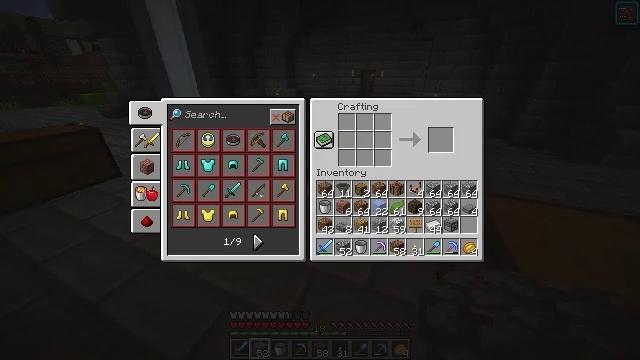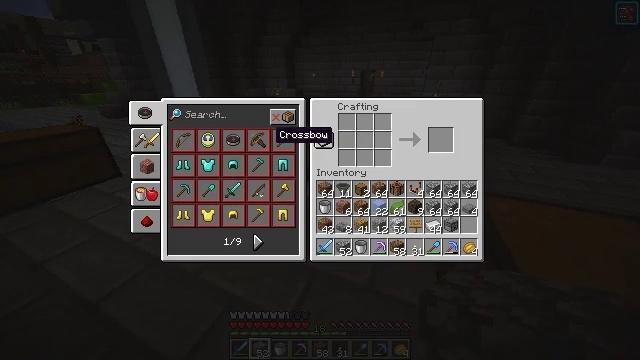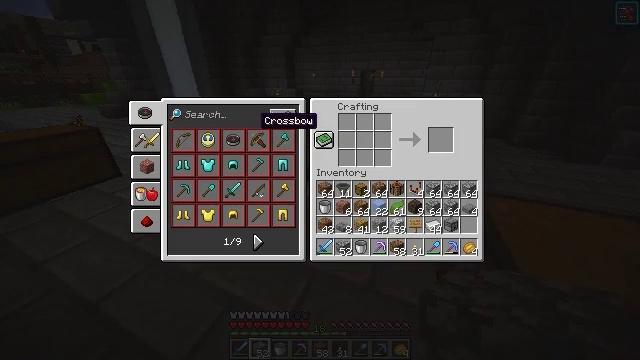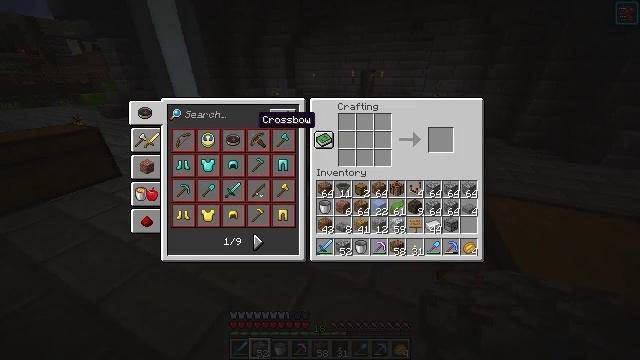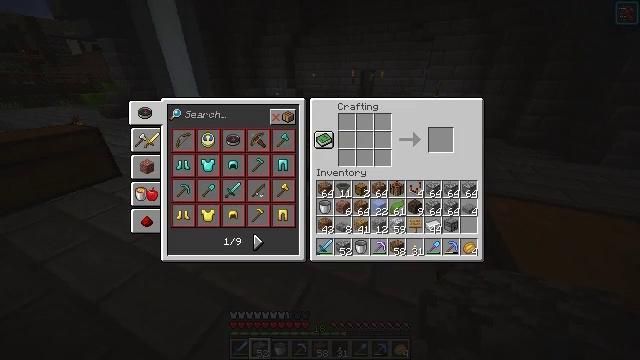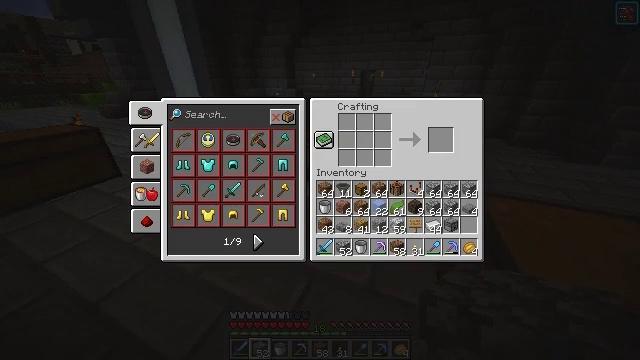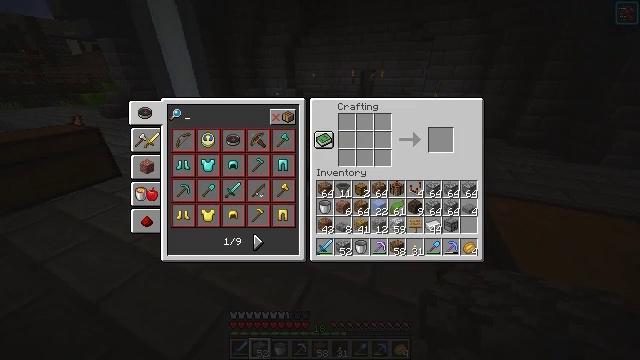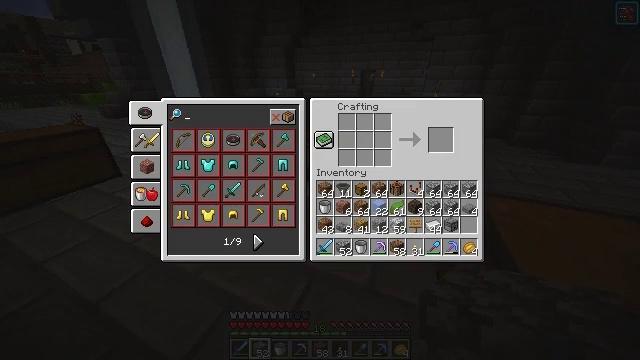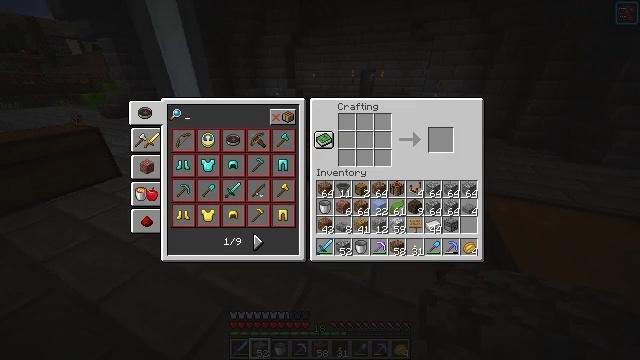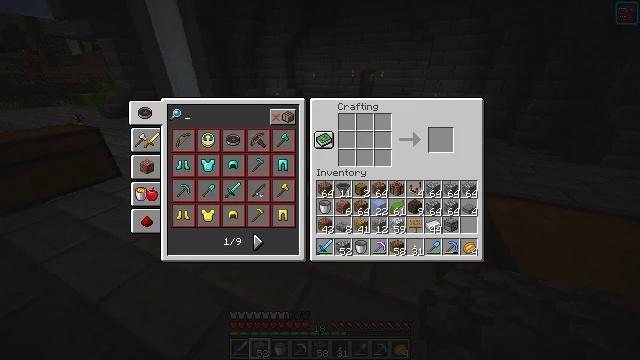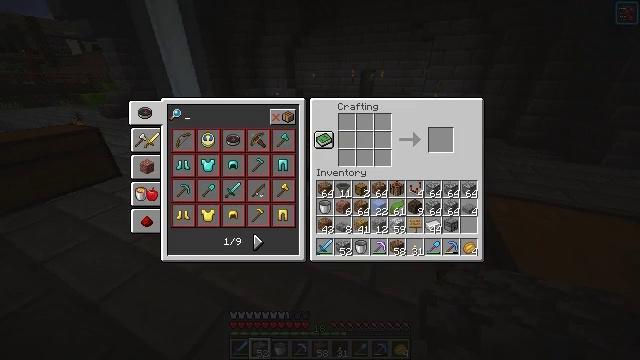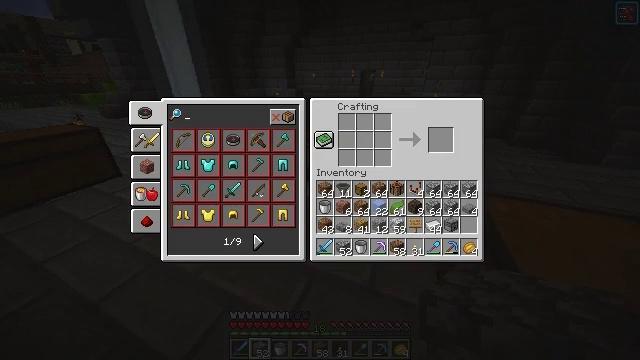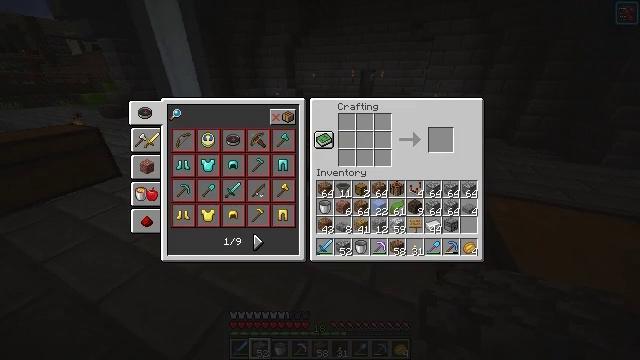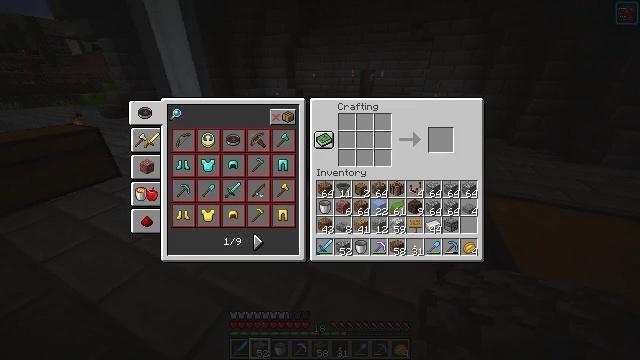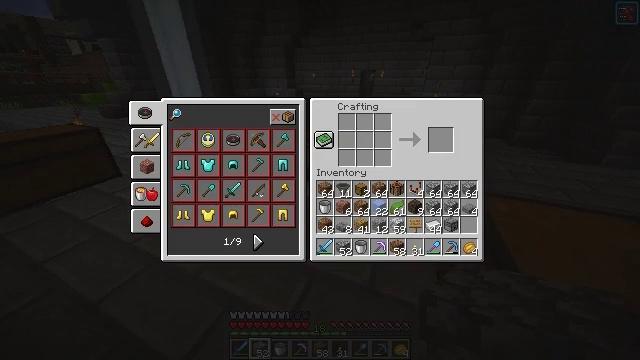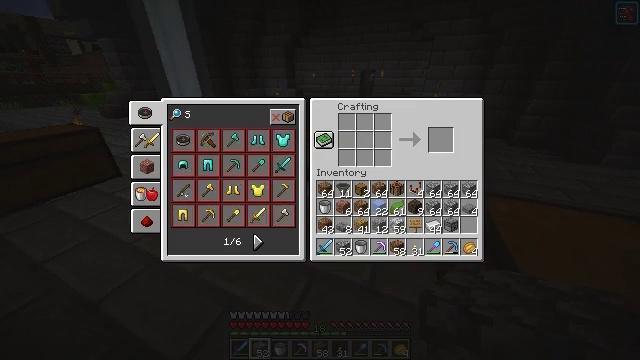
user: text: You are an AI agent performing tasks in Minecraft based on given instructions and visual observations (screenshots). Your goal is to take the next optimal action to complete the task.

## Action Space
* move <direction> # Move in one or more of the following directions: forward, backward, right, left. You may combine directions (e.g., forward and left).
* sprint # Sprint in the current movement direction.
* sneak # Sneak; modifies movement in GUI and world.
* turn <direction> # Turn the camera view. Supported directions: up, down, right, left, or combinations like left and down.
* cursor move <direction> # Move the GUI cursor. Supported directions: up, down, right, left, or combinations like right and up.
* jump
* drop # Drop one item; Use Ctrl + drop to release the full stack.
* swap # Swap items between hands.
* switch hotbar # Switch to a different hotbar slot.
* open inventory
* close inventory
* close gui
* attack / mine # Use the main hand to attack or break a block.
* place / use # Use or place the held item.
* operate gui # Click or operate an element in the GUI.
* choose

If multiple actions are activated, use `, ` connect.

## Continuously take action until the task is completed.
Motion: motion action
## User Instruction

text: Get an oak sign from crafting table.
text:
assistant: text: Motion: cursor move left and up
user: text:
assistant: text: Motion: cursor move left and up
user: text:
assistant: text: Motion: no_op
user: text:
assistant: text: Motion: no_op
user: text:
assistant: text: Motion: no_op
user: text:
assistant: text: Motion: cursor move left and up, operate gui
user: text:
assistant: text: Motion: operate gui
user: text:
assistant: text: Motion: no_op
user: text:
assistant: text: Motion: no_op
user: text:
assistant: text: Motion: no_op
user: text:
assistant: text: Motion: no_op
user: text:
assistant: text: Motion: no_op
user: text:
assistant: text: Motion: no_op
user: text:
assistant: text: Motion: no_op
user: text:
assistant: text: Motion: move back
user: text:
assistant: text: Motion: move back
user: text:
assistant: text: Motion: no_op
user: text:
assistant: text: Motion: no_op
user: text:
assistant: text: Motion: no_op
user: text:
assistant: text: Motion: no_op
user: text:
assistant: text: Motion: no_op
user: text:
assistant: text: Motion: no_op
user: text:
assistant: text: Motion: no_op
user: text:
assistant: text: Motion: no_op
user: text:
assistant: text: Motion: no_op
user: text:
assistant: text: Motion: no_op
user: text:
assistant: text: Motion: no_op
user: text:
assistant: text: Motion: cursor move left and down
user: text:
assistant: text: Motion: cursor move left and down
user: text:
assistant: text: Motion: no_op